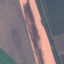
Land use / land cover: AnnualCrop